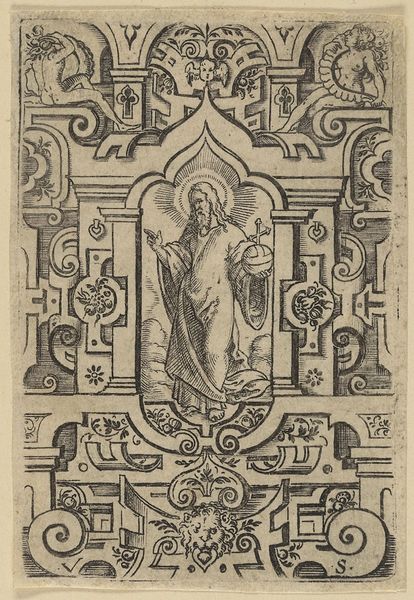
Titel: Salvator, Blatt aus der Folge Gottvater, Adam und Eva mit reicher Rahmung
Künstler: Virgil Solis
Standort: Hamburg
Institution: Museum für Kunst und Gewerbe Hamburg
Schlagwörter: akt, gott, weiß, blumen, frau, schwarz, tiere, ornament, niederlande, erde, kirche, renaissance, papier, frauenakt, grafik, graphik, ornamente, fotografie, photographie, maske, kreuz, druckgraphik, druckgrafik, stich, kunst, christus, jesus, jesus christus, löwe, kupferstich, globus, christi, weltkugel, kirhe, gottvater, salvator, rollwerk, tierornament, aktdarstellung, weibliche, reproduktionen, jesusbild, christusbild, jesusdarstellung, mundi, druckerzeugnisse, blüte, ornamentstich, vorlageblätter, löwenkopf, füllhorn